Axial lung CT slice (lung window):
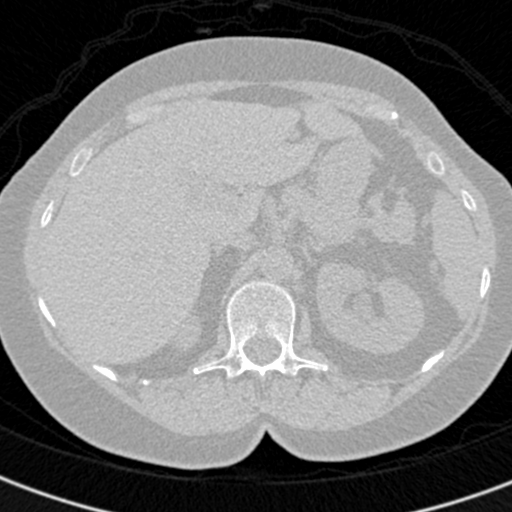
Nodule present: no